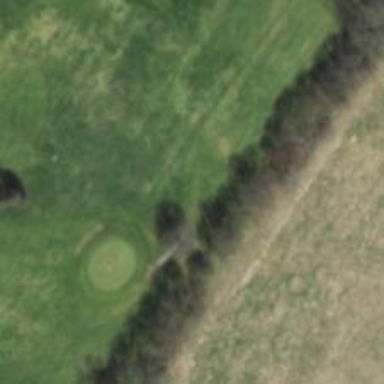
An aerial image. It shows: Golf tee.